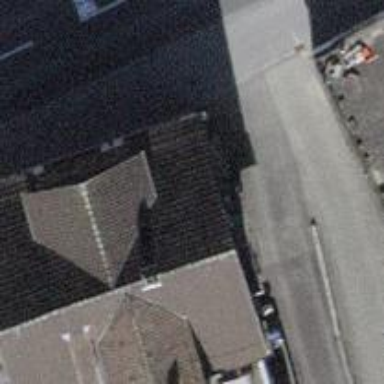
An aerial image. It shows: Restaurant.